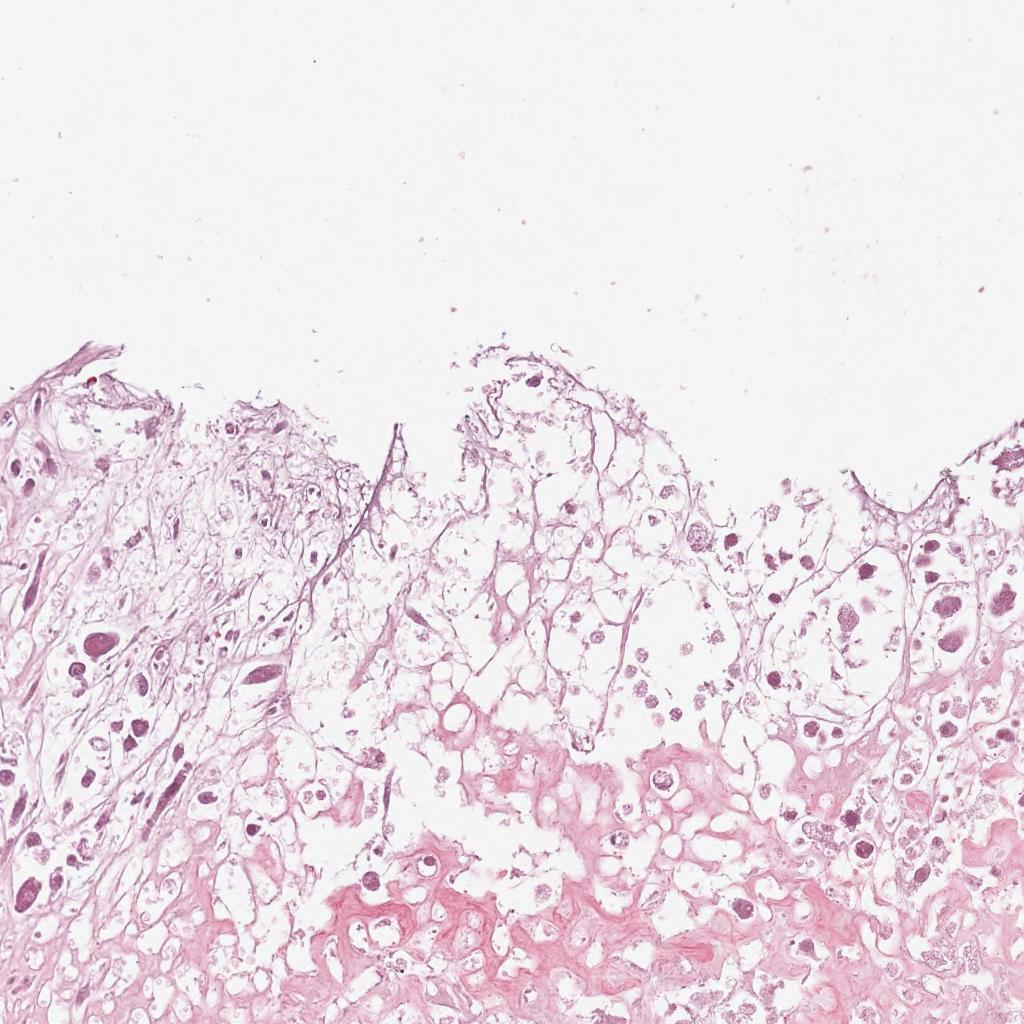
Label: Non-Viable-Tumor